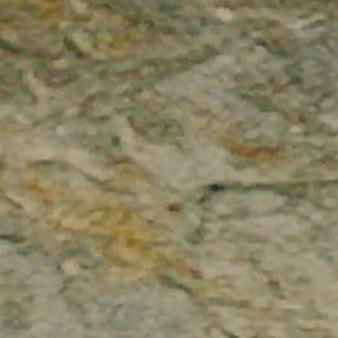
Label: other